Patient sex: M
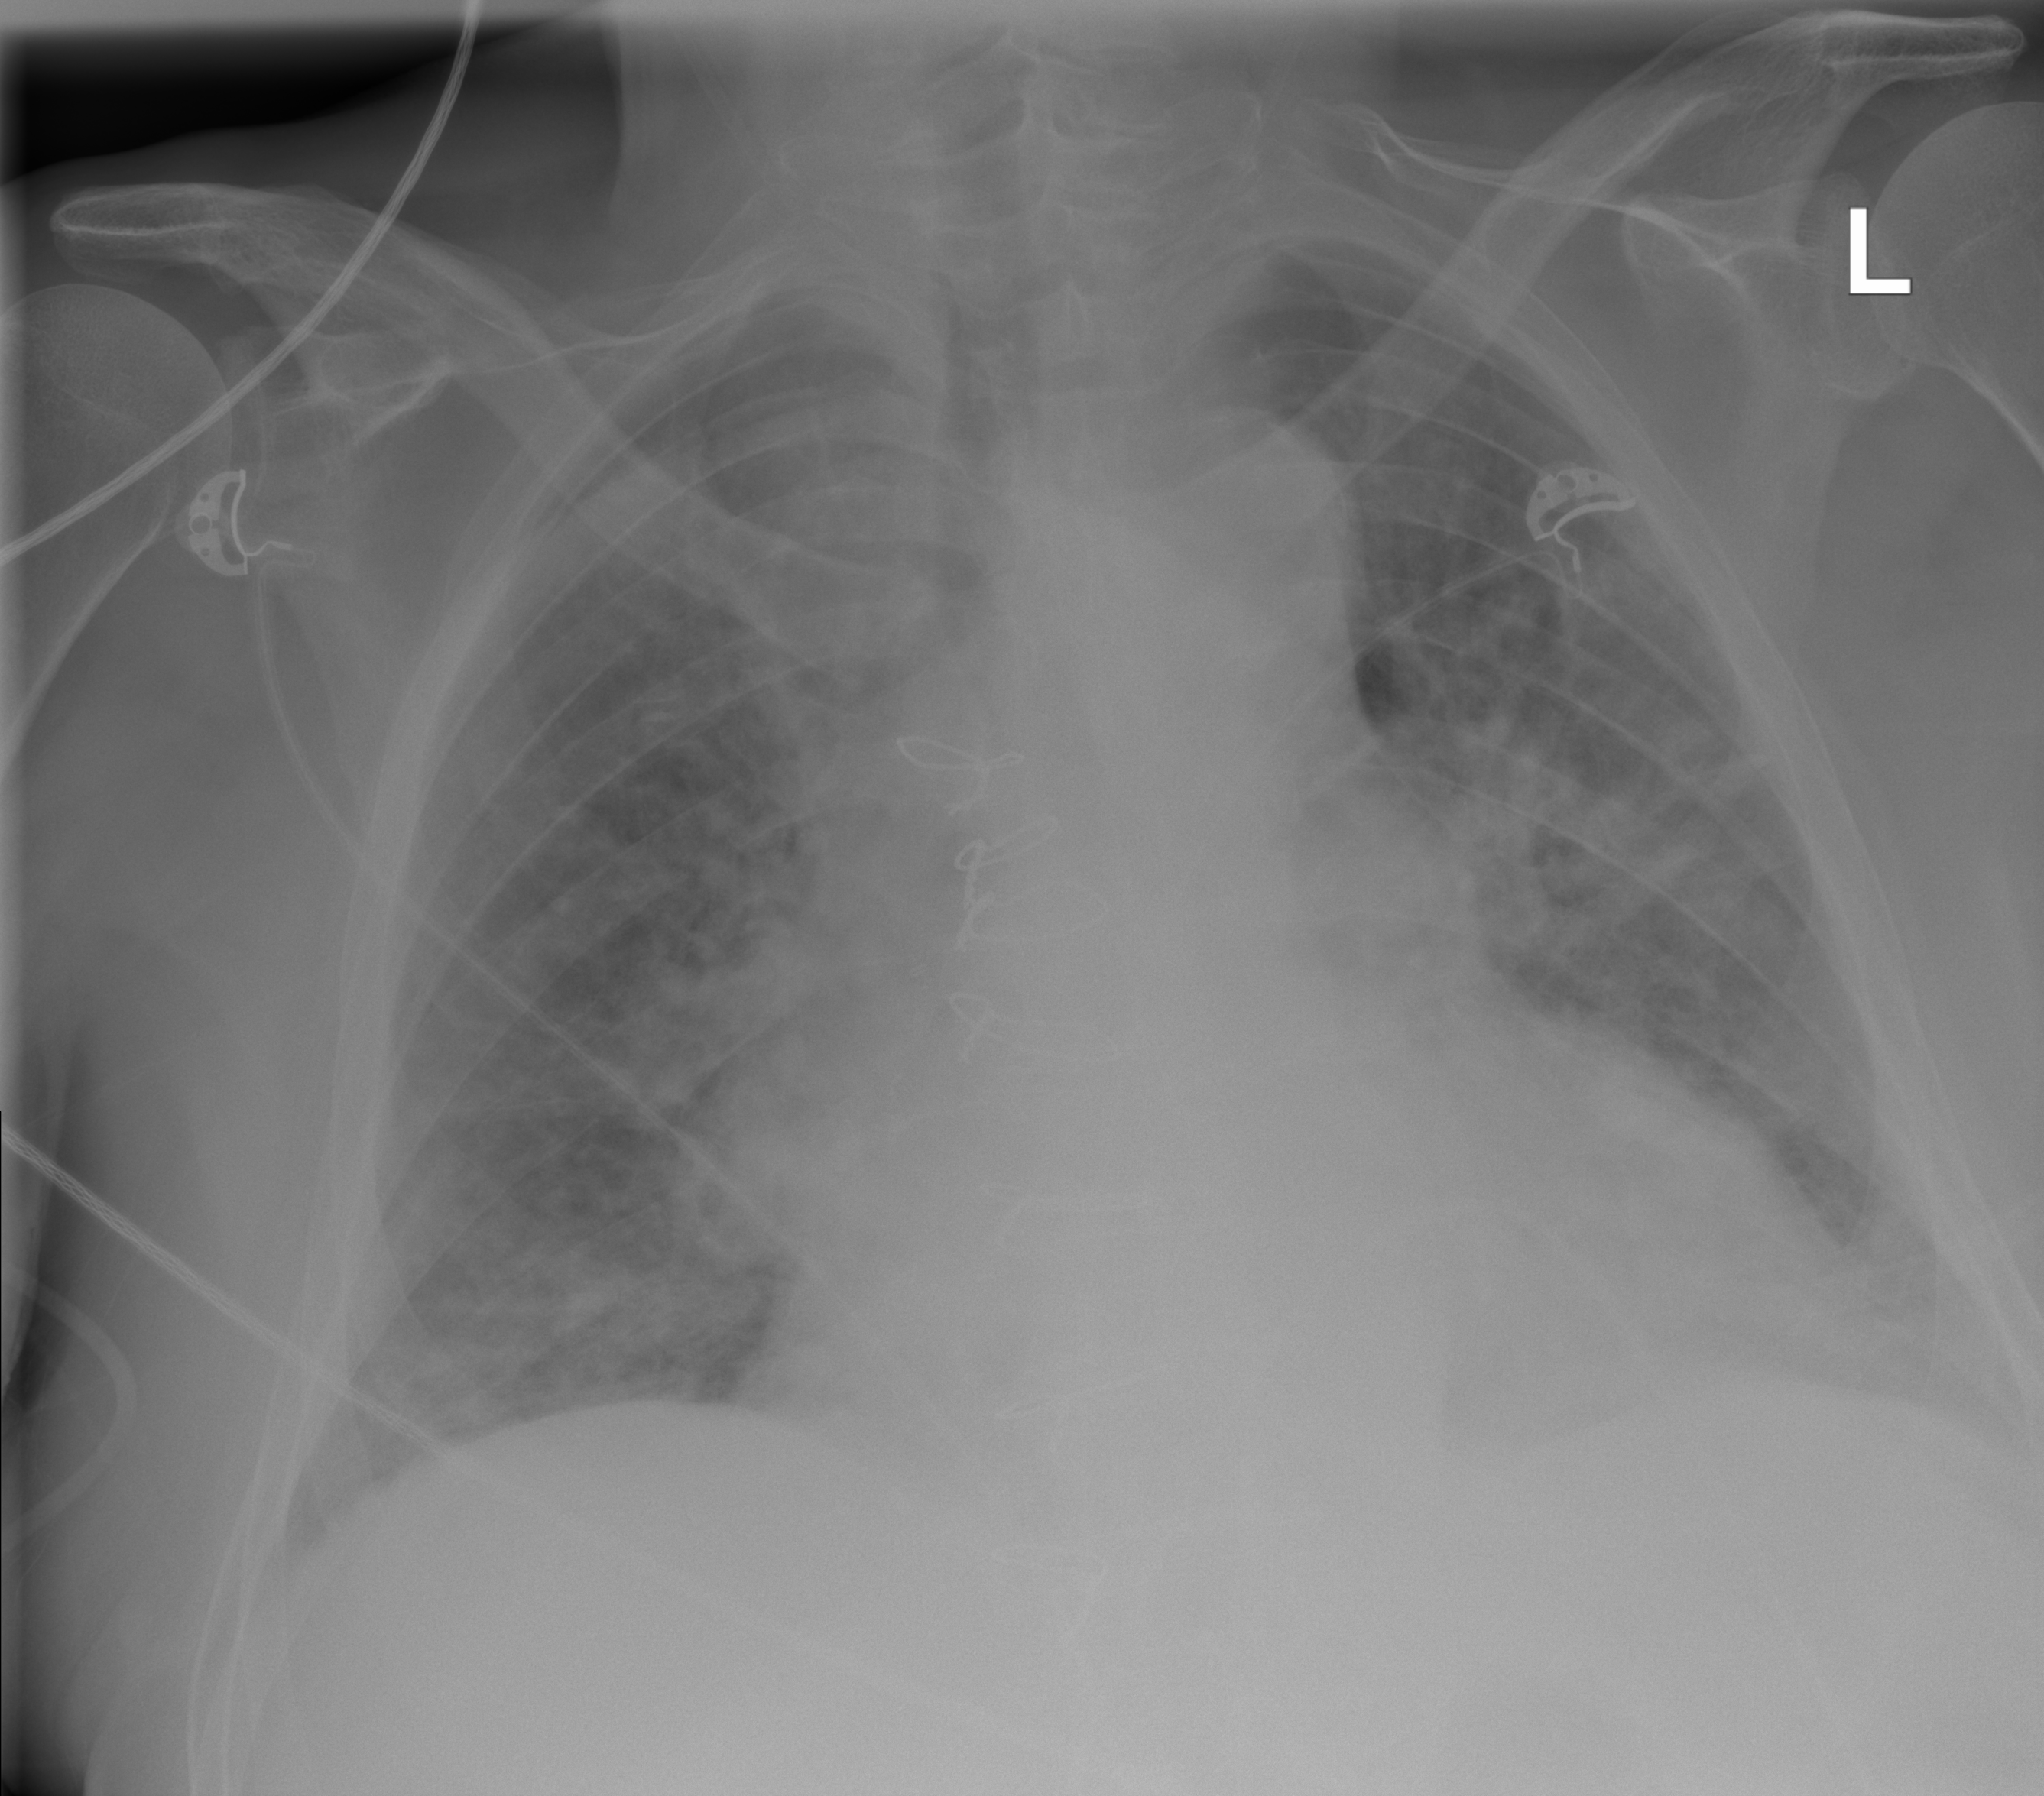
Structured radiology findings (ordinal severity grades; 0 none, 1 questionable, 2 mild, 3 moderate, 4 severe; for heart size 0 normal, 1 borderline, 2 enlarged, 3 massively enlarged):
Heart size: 2
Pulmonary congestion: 2
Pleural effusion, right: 0
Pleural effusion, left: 0
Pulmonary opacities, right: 3
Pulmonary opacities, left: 2
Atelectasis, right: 2
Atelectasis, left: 2